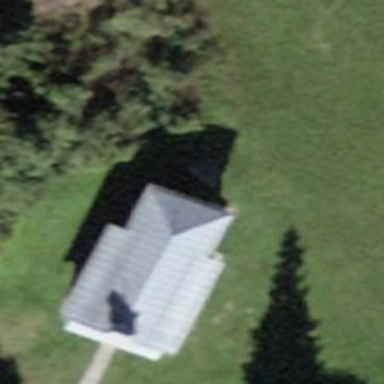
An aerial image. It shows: Chapel building.